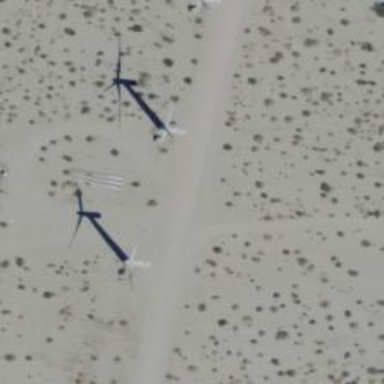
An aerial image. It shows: Wind generator powered by wind. The generator type is horizontal axis and it uses wind turbines.